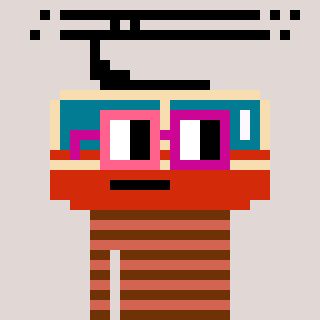
a pixel art character with square pink and red glasses, a tram wagon-shaped head and a peachy-colored body on a warm background